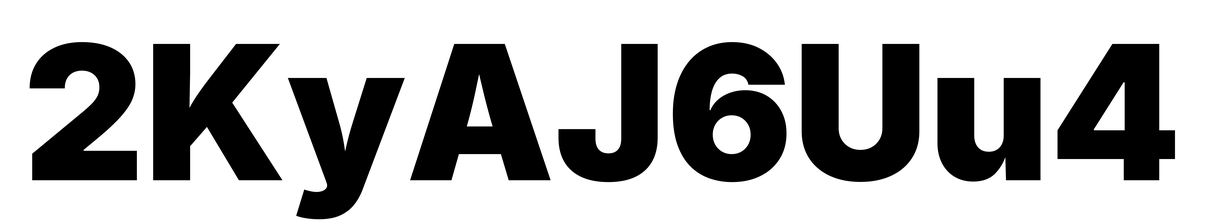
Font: Inter_Black